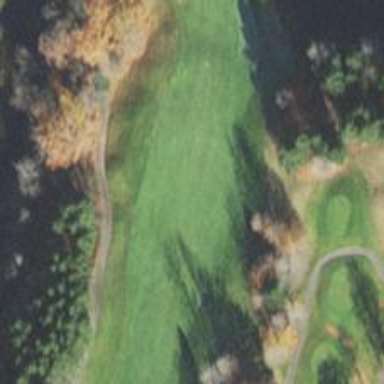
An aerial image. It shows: Golf hole.